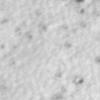
Label: no_change